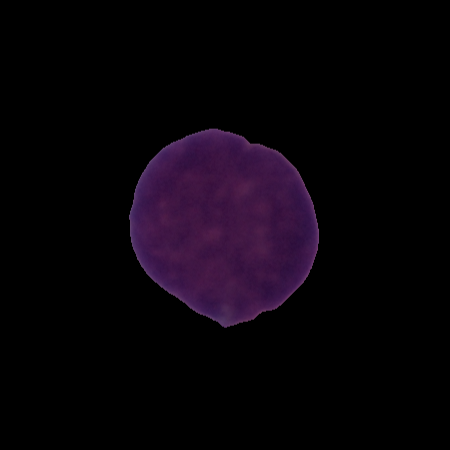
Label: cancer